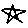
Label: star